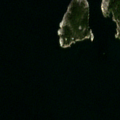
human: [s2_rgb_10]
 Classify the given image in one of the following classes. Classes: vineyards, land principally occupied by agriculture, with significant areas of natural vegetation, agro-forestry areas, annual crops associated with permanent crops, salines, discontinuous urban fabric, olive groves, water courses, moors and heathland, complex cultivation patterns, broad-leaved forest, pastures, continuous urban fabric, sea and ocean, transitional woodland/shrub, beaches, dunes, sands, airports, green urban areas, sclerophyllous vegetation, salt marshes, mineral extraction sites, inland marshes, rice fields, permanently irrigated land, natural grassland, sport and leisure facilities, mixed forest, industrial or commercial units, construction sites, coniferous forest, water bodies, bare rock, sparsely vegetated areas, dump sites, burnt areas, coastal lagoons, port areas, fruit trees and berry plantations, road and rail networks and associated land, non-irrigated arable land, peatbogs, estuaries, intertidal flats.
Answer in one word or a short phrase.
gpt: mixed forest, sea and ocean